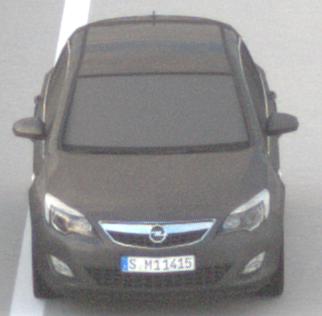
Make: Opel
Model: Astra 1.4 ecoFlex
Detailed model: Astra (J)
Model produced from: 2009/12
Model produced until: 2010/12
Doors: 5
Color: gray
Road condition: dry road
Daytime: sunrise or sunset
Contrast: low contrast